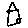
Label: house